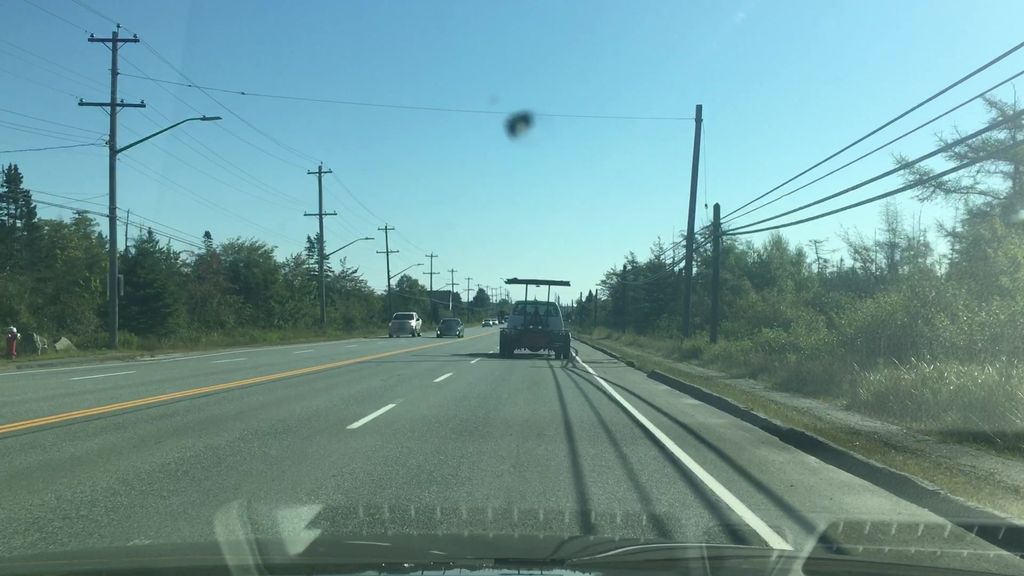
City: halifax